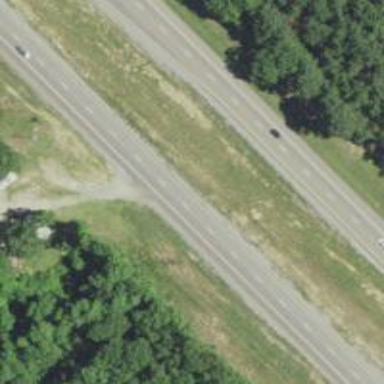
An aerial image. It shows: This image shows trunk highway that functions as expressway.